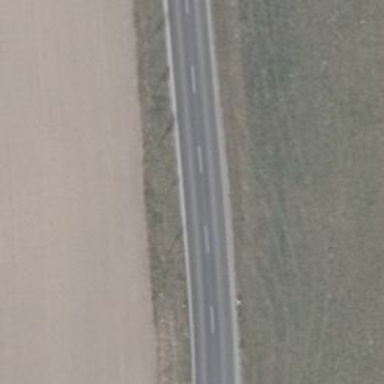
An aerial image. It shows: Tertiary road with asphalt surface and lane markings present.